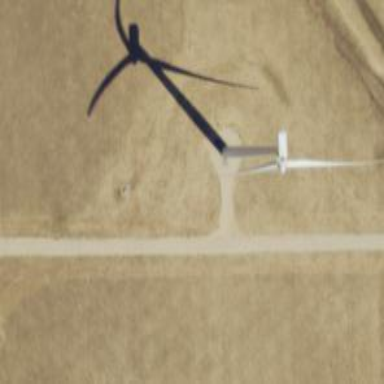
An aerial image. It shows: Wind generator powered by horizontal-axis wind turbine.